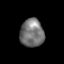
Tissue: lung
Cell type: Epithelial cells
Senescence score: 0.1959
Nuclear area (px): 651
Mean DAPI intensity: 117.031